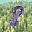
Label: 8